Question: Lets say I got two images in VB.NET. Both are 100x100.
Then I want to copy a section of the first image and paste it on the second image.
For example, lets say I want to pickup the rectangle (25,25,75,75) from the first image, and paste it at (25,25) point of the second image.
Sorry, it is hard to explain, so here's an example image:

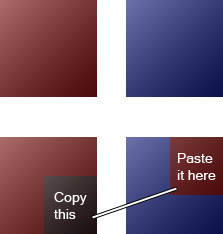
Answer: This looks like what you are looking for.
<URL>